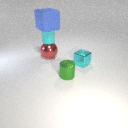
small cyan rubber cylinder below large blue rubber cube